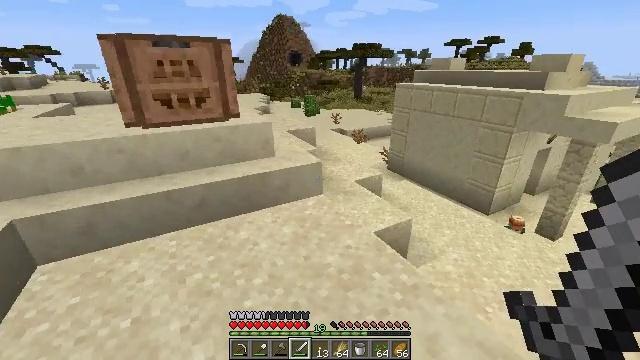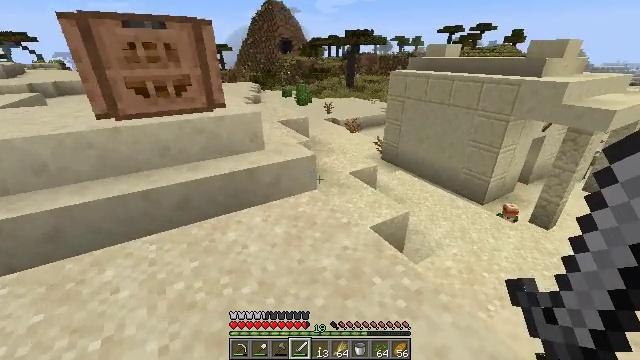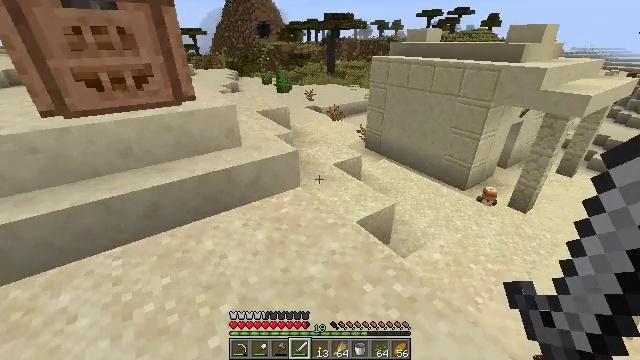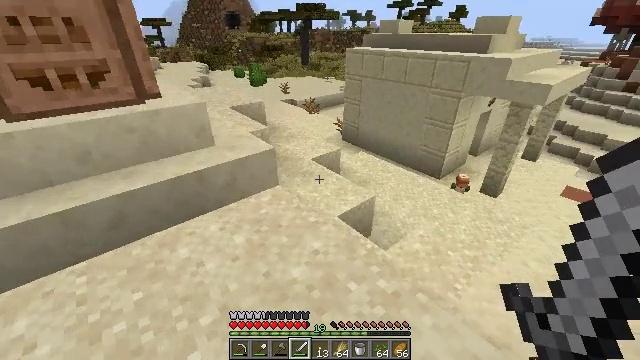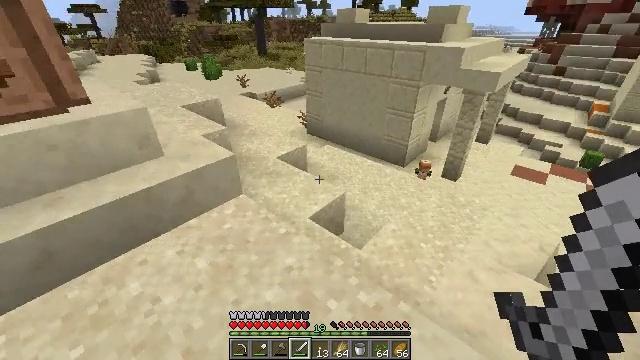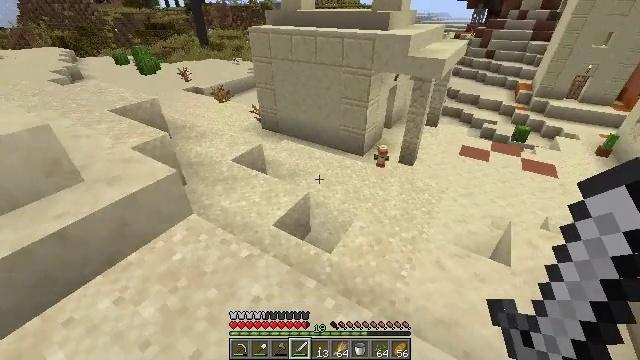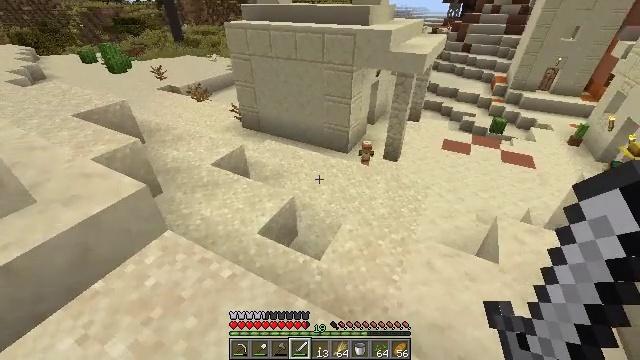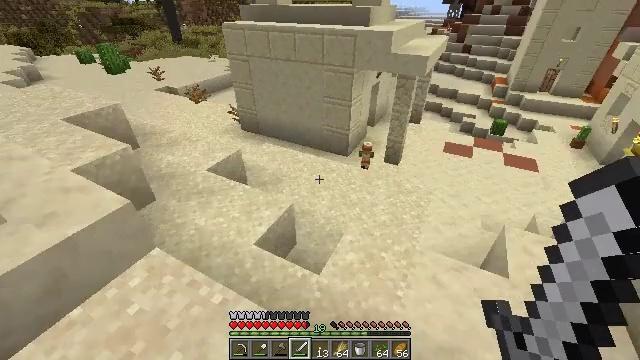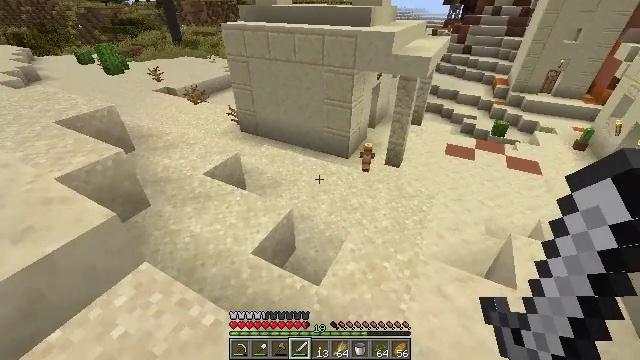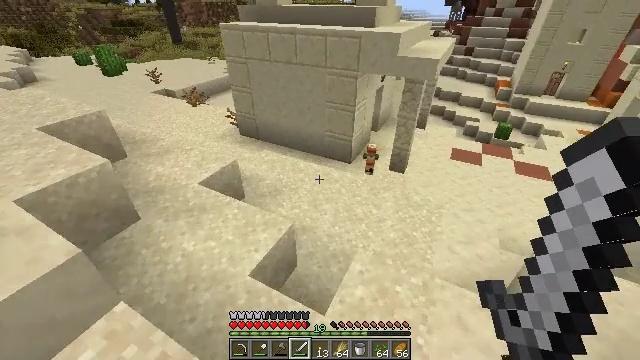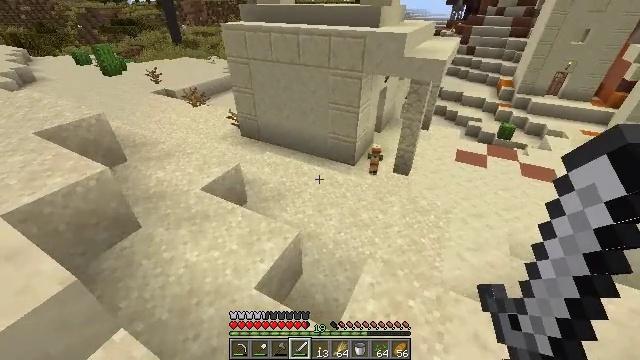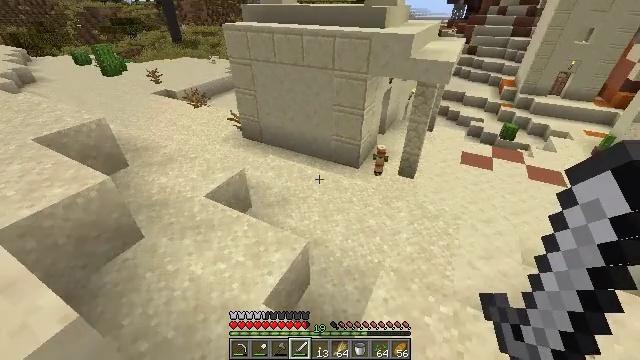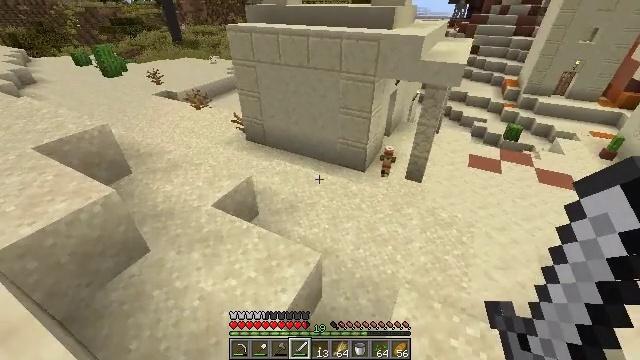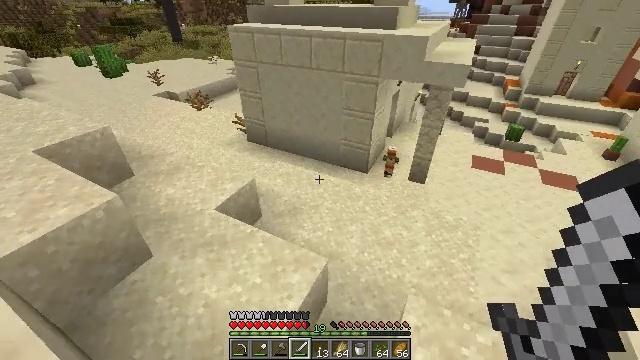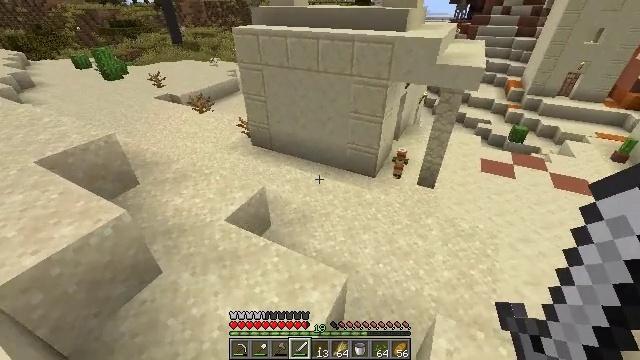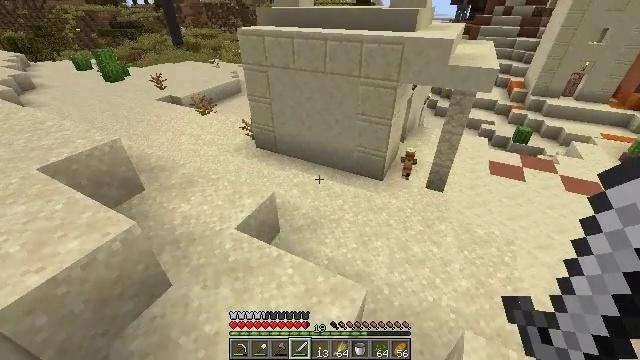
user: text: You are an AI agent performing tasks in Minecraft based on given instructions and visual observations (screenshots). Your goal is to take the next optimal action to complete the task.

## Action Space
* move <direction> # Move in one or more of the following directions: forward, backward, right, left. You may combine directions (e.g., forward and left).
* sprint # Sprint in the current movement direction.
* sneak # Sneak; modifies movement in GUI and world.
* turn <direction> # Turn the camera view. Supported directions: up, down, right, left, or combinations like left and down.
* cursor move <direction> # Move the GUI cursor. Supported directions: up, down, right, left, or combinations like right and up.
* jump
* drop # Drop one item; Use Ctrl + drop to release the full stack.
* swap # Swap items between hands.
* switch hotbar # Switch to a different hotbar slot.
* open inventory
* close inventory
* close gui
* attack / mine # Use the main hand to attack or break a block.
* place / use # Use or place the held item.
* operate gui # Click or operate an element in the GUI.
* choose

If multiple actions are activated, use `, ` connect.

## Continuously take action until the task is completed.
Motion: motion action
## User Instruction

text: drop lime bed
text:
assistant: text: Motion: move forward, turn right and down, attack / mine
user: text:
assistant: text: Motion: move forward, turn right and down, attack / mine
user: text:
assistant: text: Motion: move forward, turn right and down, attack / mine
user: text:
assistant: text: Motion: move forward, turn right and down, attack / mine
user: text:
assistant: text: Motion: move forward, turn right and down, attack / mine
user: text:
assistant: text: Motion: move forward, turn right, attack / mine
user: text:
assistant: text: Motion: move forward, attack / mine
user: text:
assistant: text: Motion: move forward, attack / mine
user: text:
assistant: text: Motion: move forward and move left, attack / mine
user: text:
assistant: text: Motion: move forward and move left, attack / mine
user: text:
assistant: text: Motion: move forward and move left, attack / mine
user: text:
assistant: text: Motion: move forward and move left, attack / mine
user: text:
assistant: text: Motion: move forward and move left, attack / mine
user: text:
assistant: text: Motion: move forward and move left, attack / mine
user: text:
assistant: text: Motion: move forward and move left, attack / mine
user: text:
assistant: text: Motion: move forward and move left, attack / mine
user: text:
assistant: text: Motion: move forward and move left, attack / mine
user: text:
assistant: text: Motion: move forward and move left, turn left and up, attack / mine
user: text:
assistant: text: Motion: move forward and move left, turn left and up, attack / mine
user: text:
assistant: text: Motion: move forward and move left, turn left and up, attack / mine
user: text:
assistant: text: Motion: move forward and move left, turn left and up, attack / mine
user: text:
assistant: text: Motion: move forward and move left, turn left, attack / mine
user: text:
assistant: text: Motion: move forward, attack / mine
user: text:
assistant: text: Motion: move forward, attack / mine
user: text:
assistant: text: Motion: move forward, turn left, attack / mine
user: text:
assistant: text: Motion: move forward, turn left, attack / mine, jump
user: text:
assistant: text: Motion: move forward, attack / mine, jump
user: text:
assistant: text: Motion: move forward, turn left and up, attack / mine, jump
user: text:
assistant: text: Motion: move forward, turn left, attack / mine, jump
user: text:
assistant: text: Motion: move forward, turn left, attack / mine, jump